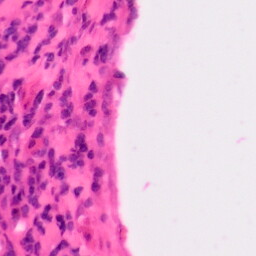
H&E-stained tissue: Colon